Question: This snippet is based on , it does convert image to grey scale and then apply some color overlay on image,it does proper work on but not in chrome. In chrome it will give me an error message.
> Uncaught DOMException: Failed to execute 'getImageData' on
'CanvasRenderingContext2D': The canvas has been tainted by
cross-origin data.

Kindly provide me some solution,
Thanks in advance.
'''
<script>
function tintImage(imgElement, tintColor) {
// create hidden canvas (using image dimensions)
var canvas = document.createElement("canvas");
canvas.width = imgElement.offsetWidth;
canvas.height = imgElement.offsetHeight;
var ctx = canvas.getContext("2d");
ctx.drawImage(imgElement, 0, 0);
var map = ctx.getImageData(0, 0, 1000, 1000);
var imdata = map.data;
// convert image to grayscale
var r, g, b, avg;
for (var p = 0, len = imdata.length; p < len; p += 4) {
r = imdata[p];
g = imdata[p + 1];
b = imdata[p + 2];
avg = Math.floor((r + g + b) / 3);
imdata[p] = imdata[p + 1] = imdata[p + 2] = avg;
}
ctx.putImageData(map, 0, 0);
// overlay filled rectangle using lighter composition
ctx.globalCompositeOperation = "overlay";
ctx.globalAlpha = 0.5;
ctx.fillStyle = tintColor;
ctx.fillRect(0, 0, canvas.width, canvas.height);
// replace image source with canvas data
imgElement.src = canvas.toDataURL();
}
/// some buttons for testing the demo
var redBtt = document.createElement("button");
redBtt.appendChild(document.createTextNode("Red"));
redBtt.onclick = function() {
tintImage(
document.getElementById('myImage'),
"#d60000"
);
}
document.body.appendChild(redBtt);
var grnBtt = document.createElement("button");
grnBtt.appendChild(document.createTextNode("Green"));
grnBtt.onclick = function() {
tintImage(
document.getElementById('myImage'),
"#000000"
);
}
document.body.appendChild(grnBtt);
var bluBtt = document.createElement("button");
bluBtt.appendChild(document.createTextNode("Blue"));
bluBtt.onclick = function() {
tintImage(
document.getElementById('myImage'),
"#050c8c"
);
}
document.body.appendChild(bluBtt);
</script>
'''
'''
<img id='myImage' src="https://yt3.ggpht.com/-gjxoCu8Fu3c/AAAAAAAAAAI/AAAAAAAAAAA/Uji17DdykF4/s900-c-k-no-mo-rj-c0xffffff/photo.jpg" />
<br/>
'''
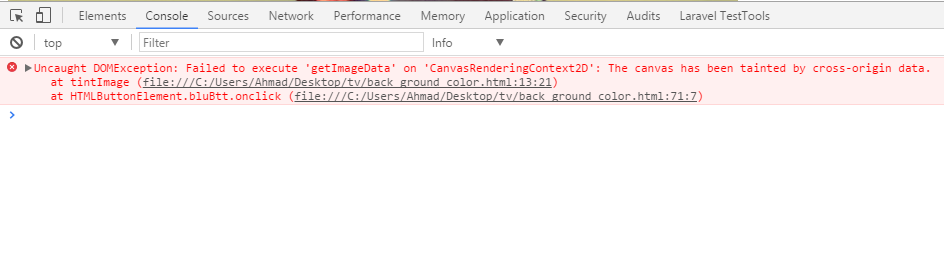
Answer: This is more of an <URL> issue than, 'getImageData' function.
To resolve the issue, you need to ...
Set 'crossorigin' attribute for the image element, like so ...
'''
<img crossorigin="anonymous" src="www.example.com/myImage.png">
'''
Host the image on your local server or a website that supports cross origin resource sharing